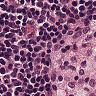
Metastatic tissue present: no